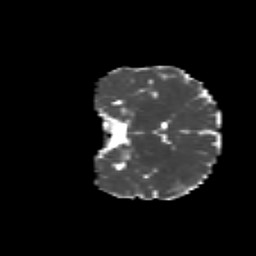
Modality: MD
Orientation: coronal
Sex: male
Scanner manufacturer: siemens
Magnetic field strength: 3 T
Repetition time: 5 s
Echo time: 0.071 s